Question: in this <URL> the dialog is added to an element. But I want it to be added just to the body and I do not want any predefined div#dialog-confirm element in my html. So how do I realize that?

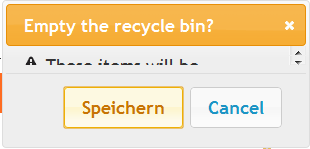
Answer: You can add div#dialog-confirm dynamicly
'''
$(document.documentElement).append('<div id="dialog-confirm" title="Empty the '+
'recycle bin?"<p><span class="ui-icon ui-icon-alert" style="float:left; ' +
'margin:0 7px 20px 0;"></span>These items will be permanently deleted and' +
' cannot be recovered. Are you sure?</p></div>');
$( "#dialog-confirm" ).dialog();
'''